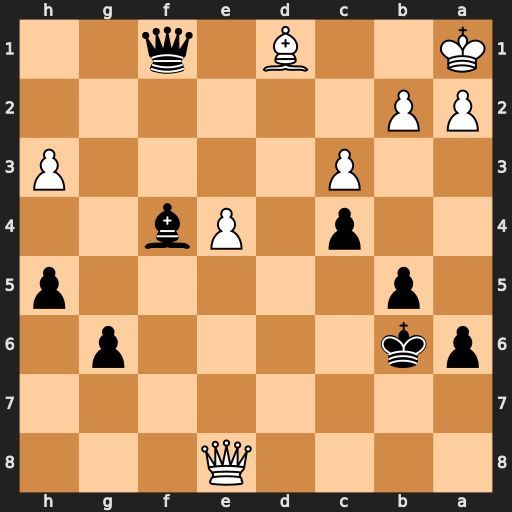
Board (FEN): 4Q3/8/pk4p1/1p5p/2p1Pb2/2P4P/PP6/K2B1q2
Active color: b
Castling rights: -
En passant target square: -
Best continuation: Qxd1#